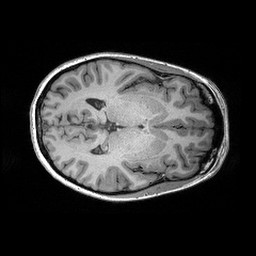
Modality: T1w
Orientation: axial
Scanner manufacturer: siemens
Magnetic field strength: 3 T
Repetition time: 2.3 s
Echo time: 0.00298 s